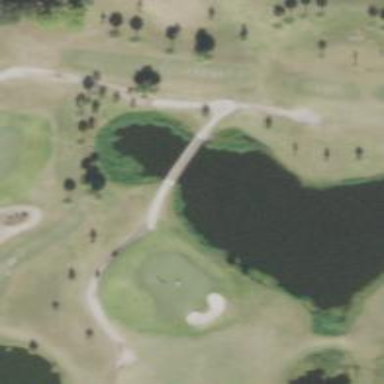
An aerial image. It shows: Water hazard in golf course. The hazard is natural water feature.